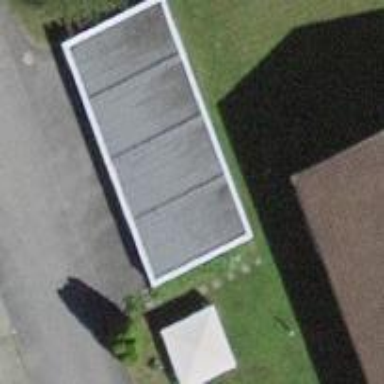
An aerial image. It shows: Group of garages.